Field crop: tomato
Growth stage: 2
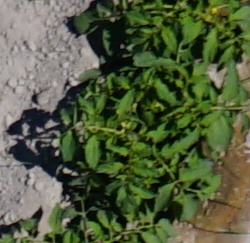
Species: tomato